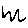
Label: zigzag